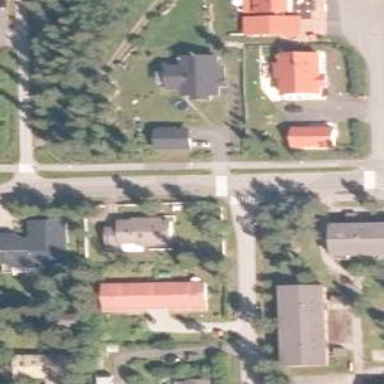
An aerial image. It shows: Marked crossing on the road.